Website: macys
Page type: customer-info-address
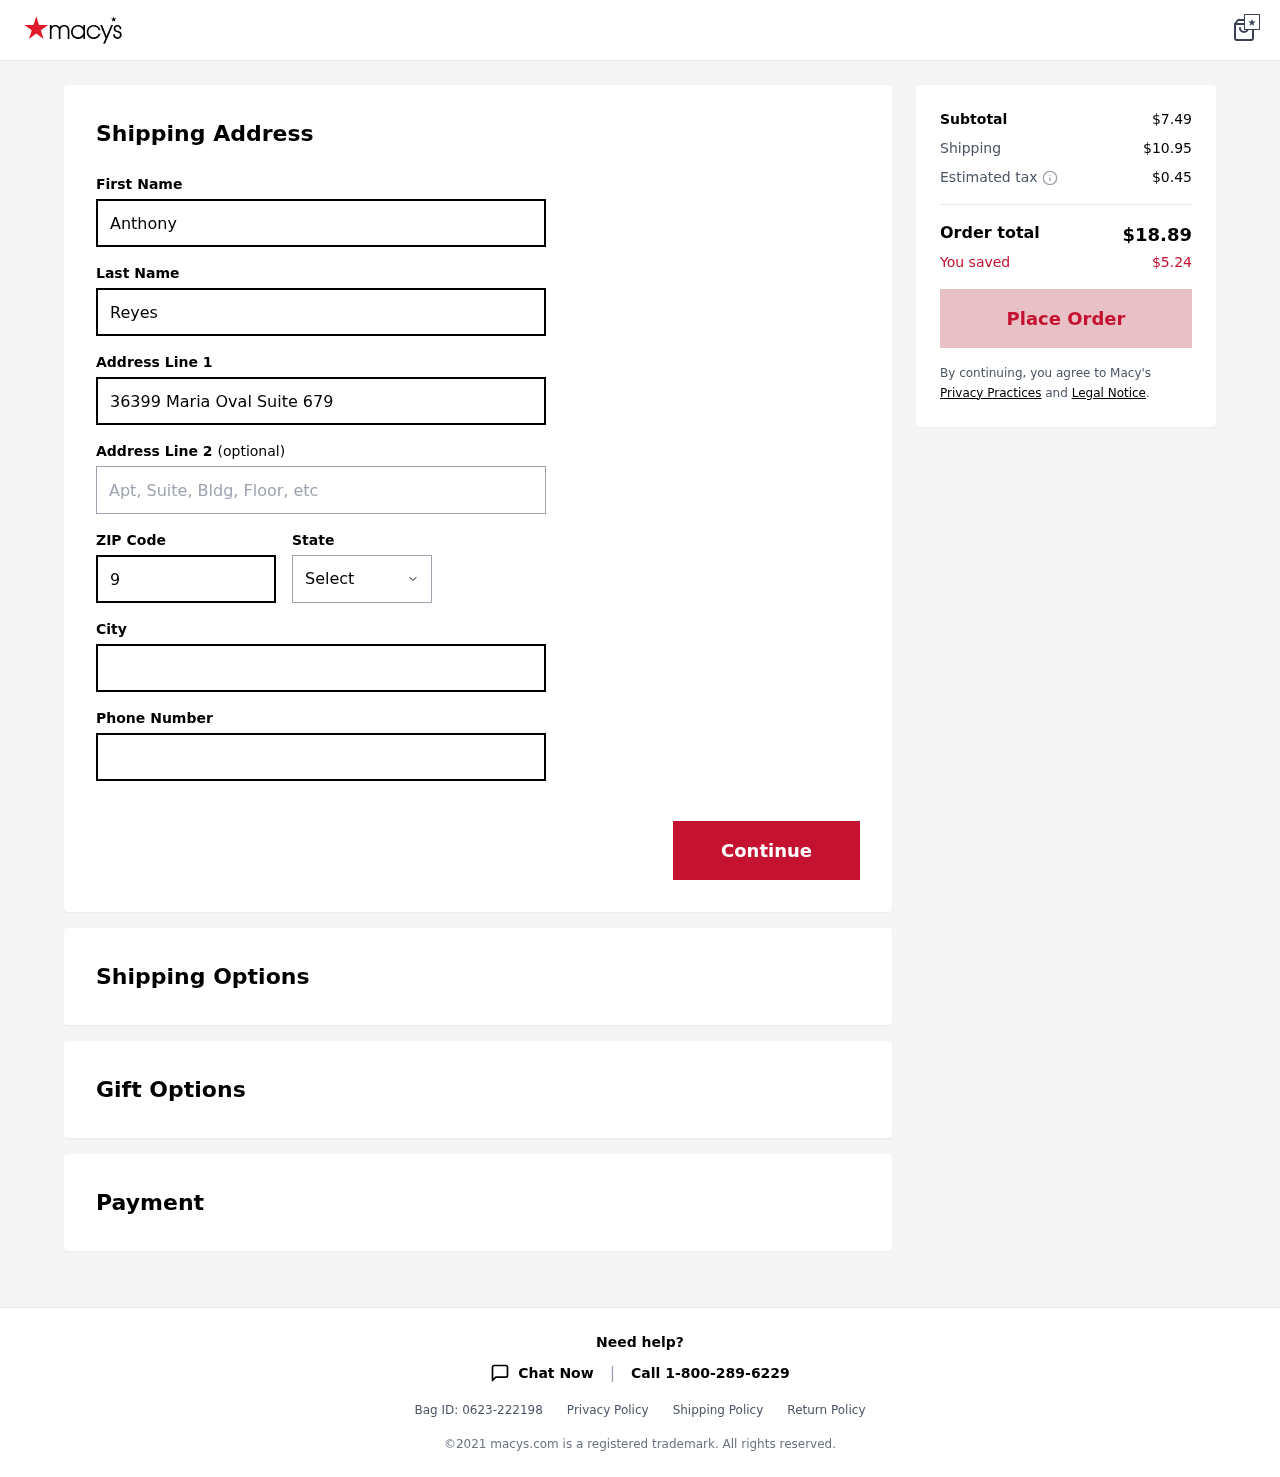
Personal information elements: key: PII_CITY
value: North Michaelmouth
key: PII_FIRSTNAME
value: Anthony
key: PII_LASTNAME
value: Reyes
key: PII_PHONE
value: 8513171321
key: PII_POSTCODE
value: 91063
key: PII_STATE
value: Arizona
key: PII_STREET
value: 36399 Maria Oval Suite 679
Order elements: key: ORDER_SUBTOTAL
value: $7.49
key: ORDER_SHIPPING_COST
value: $10.95
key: ORDER_TAX
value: $0.45
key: ORDER_TOTAL
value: $18.89
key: ORDER_SAVINGS
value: $5.24